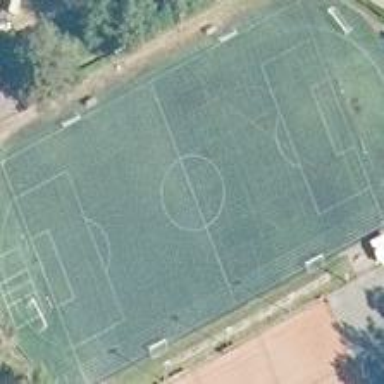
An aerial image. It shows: Soccer pitch with grass paver surface for recreational activities.